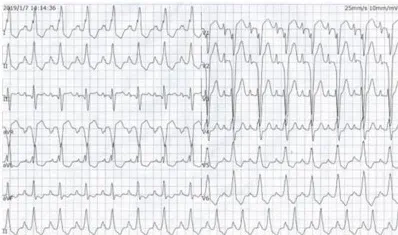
(A) ECG on the day of admission showed a regular sinus rhythm, complete left bundle branch block with a QRS complex of 175 ms, first-degree atrioventricular block and bilateral atrial enlargement.
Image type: electrography (ekg)